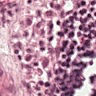
Metastatic tissue present: no